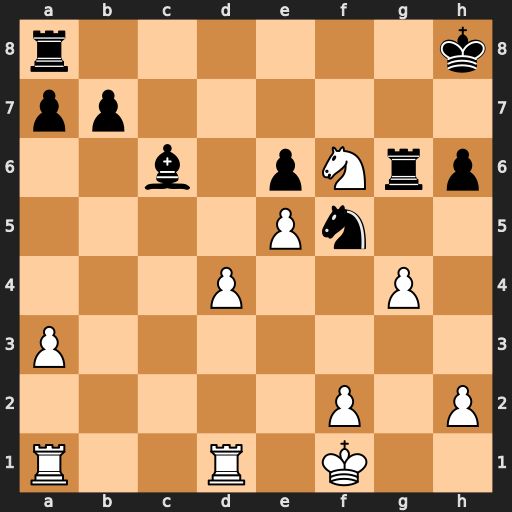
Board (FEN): r6k/pp6/2b1pNrp/4Pn2/3P2P1/P7/5P1P/R2R1K2
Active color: w
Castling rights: -
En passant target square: -
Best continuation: gxf5 Bb5+ Ke1